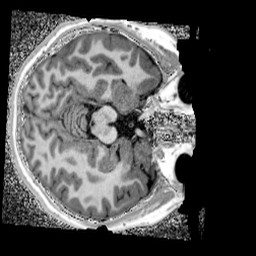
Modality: UNIT1_denoised
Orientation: axial
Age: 11
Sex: female
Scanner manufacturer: siemens
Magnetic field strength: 3 T
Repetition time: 4 s
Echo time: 0.00299 s